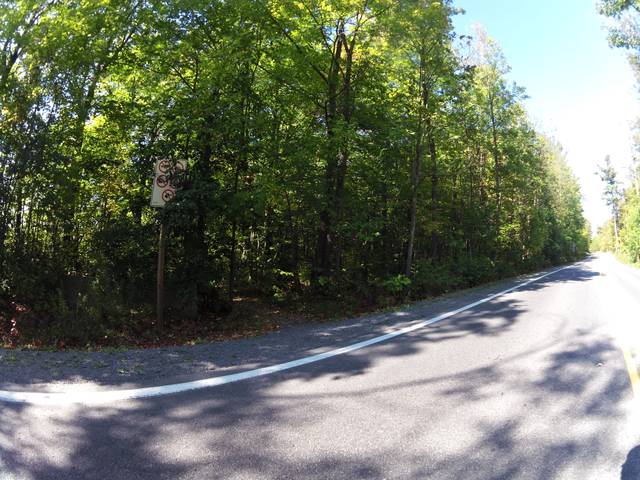
Region: Canada
Coordinates: 45.335, -75.932